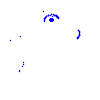
Particle: electron